Question: I've got multiple screens in my applications, which are nearly the same:
Basically there's a heading on the top and a view at the bottom including buttons. If I click on a button, the text of the heading should change. Then, when clicked on determined buttons, there should appear a second header, under the first one, in some cases a third. Each of them includes buttons. When clicking on a button of the second header, the third header should change, when clicking on the third header, only the content below the headers should change.
My target is also to nest (3) different templates, but to define each of them only for once (in xml). Is there a way to do this?

Don't know, if the image works, here's the <URL> to dropbox.
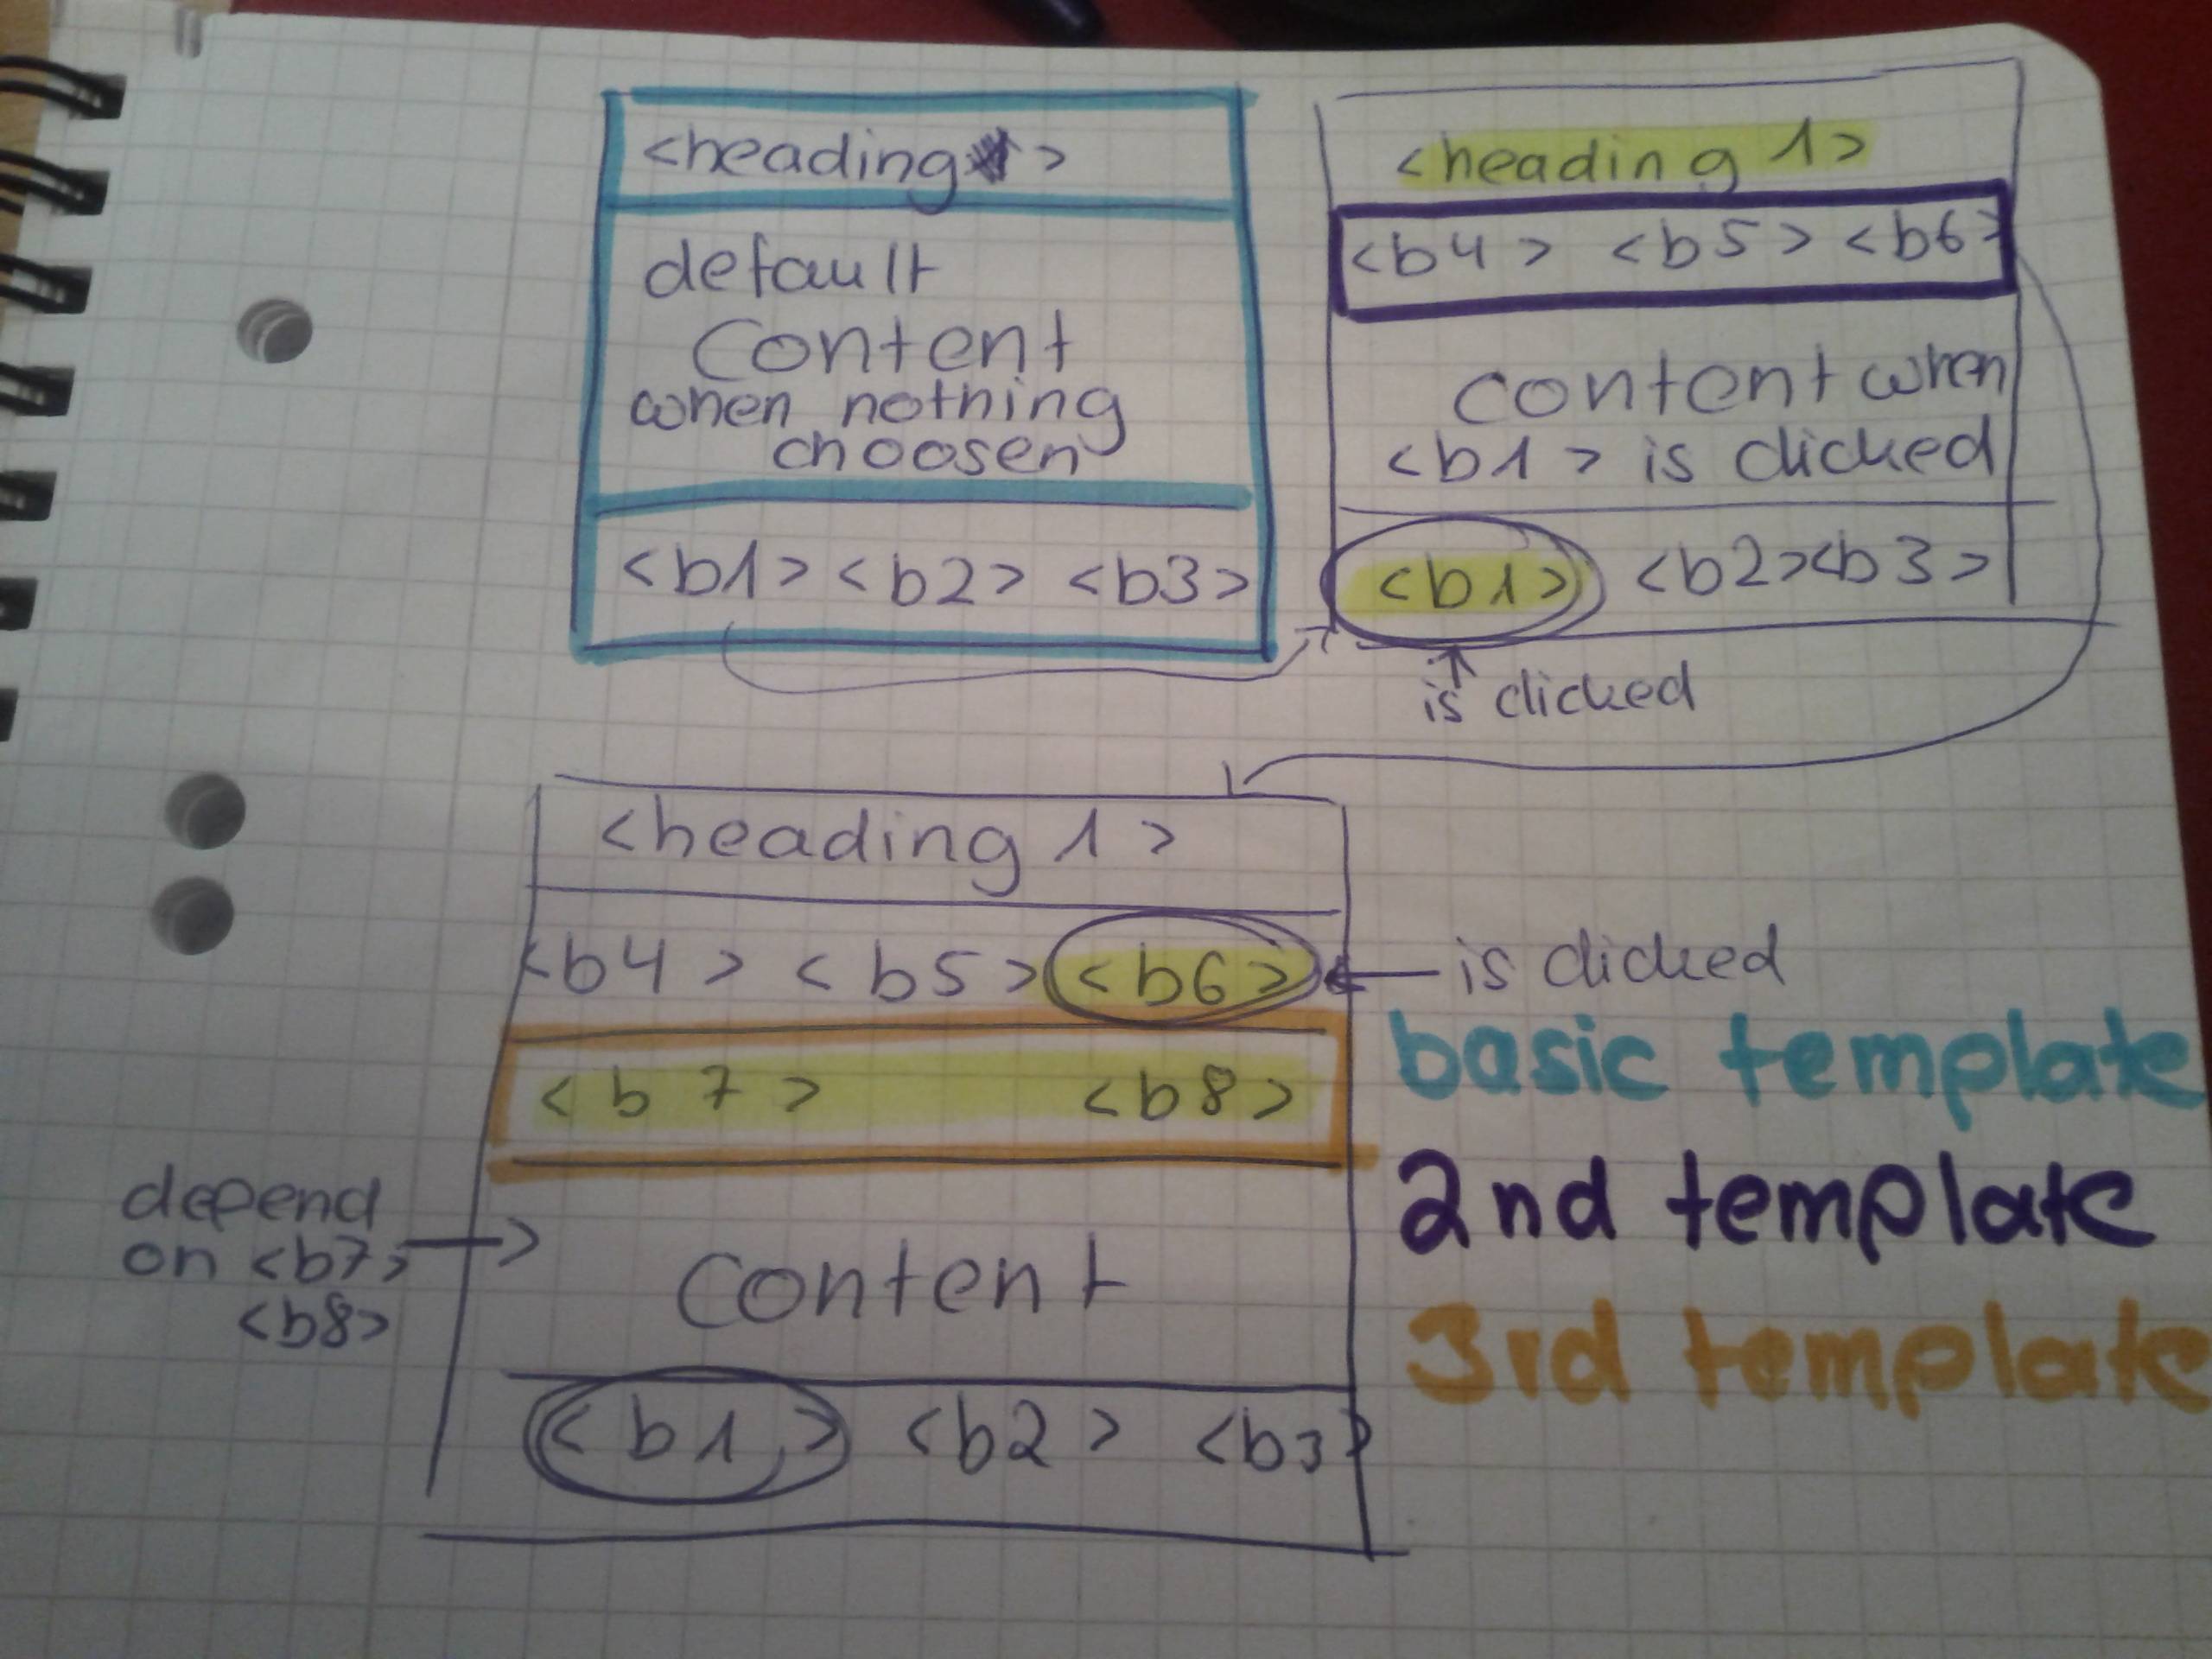
Answer: <URL> is to declare different xml Views, which could be included by using the 'include' tag in other xml files.